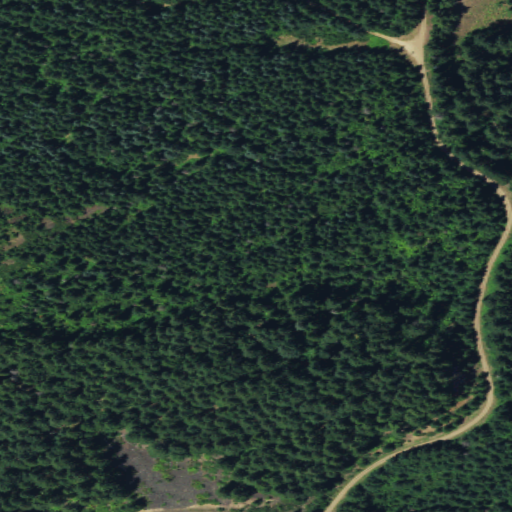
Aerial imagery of mountain in Washington named Trail Peak containing evergreen forest, open development, low intensity development, and shrub